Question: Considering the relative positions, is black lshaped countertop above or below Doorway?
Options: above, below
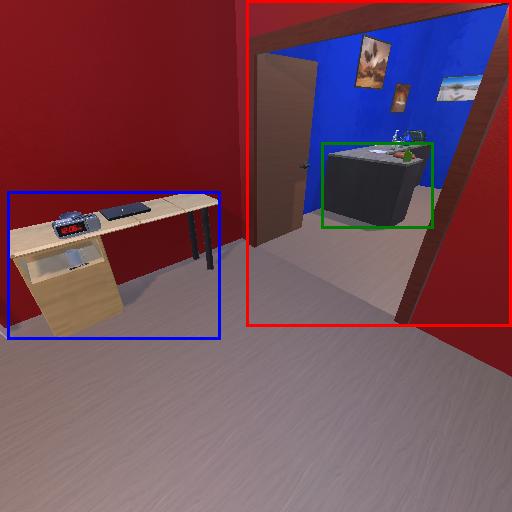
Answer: above